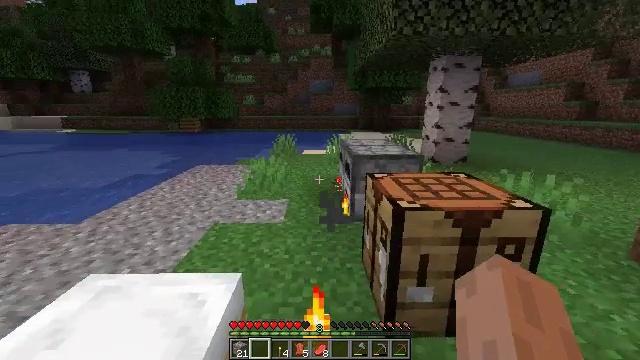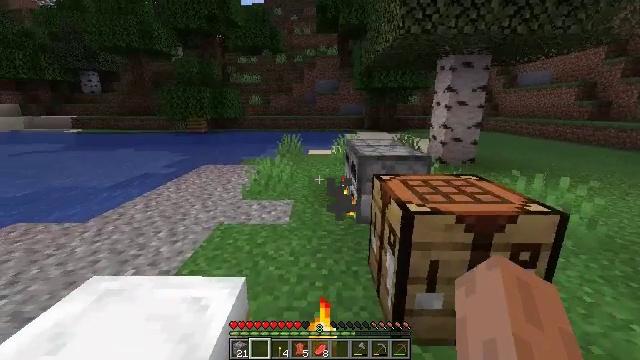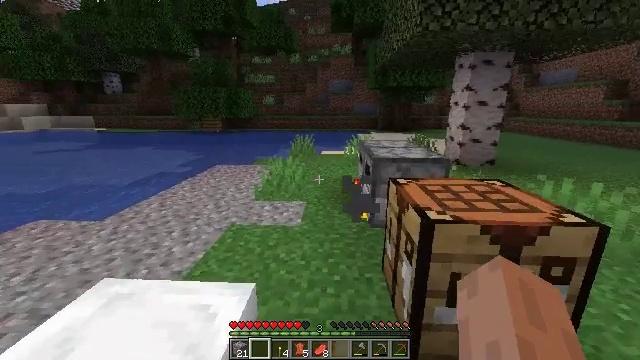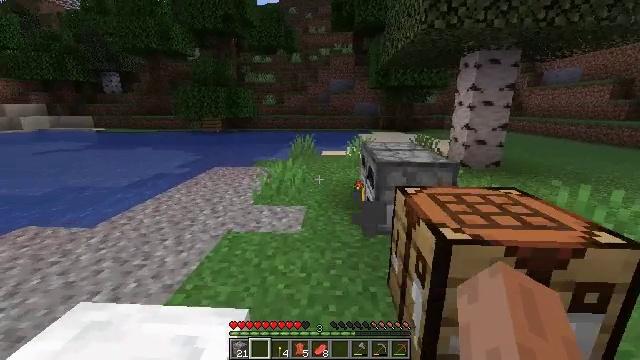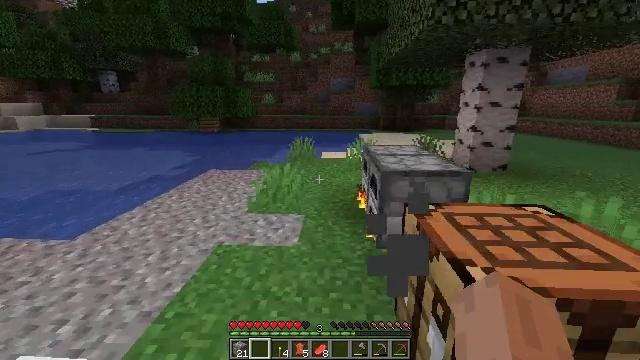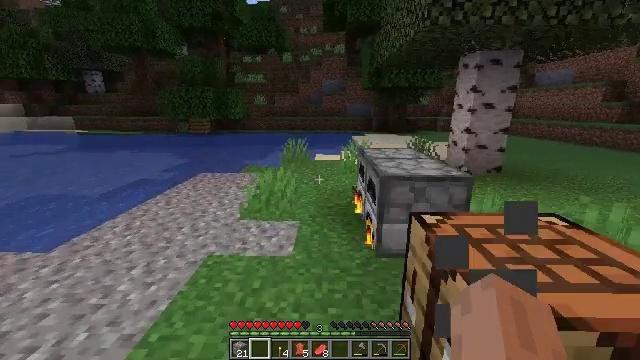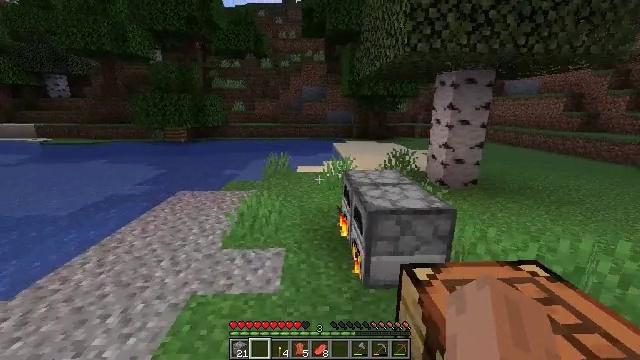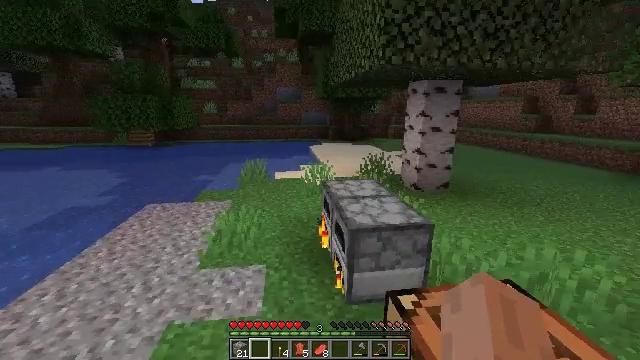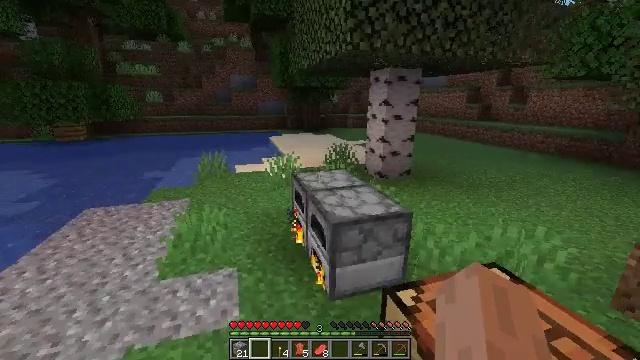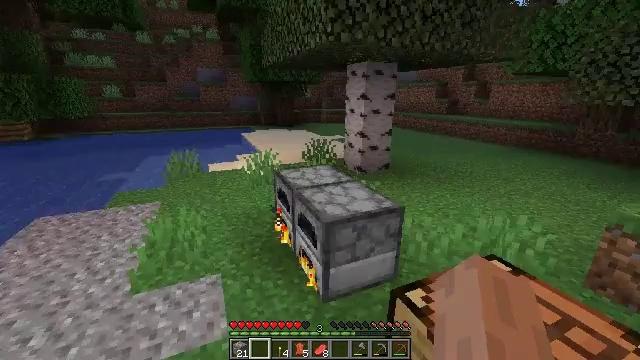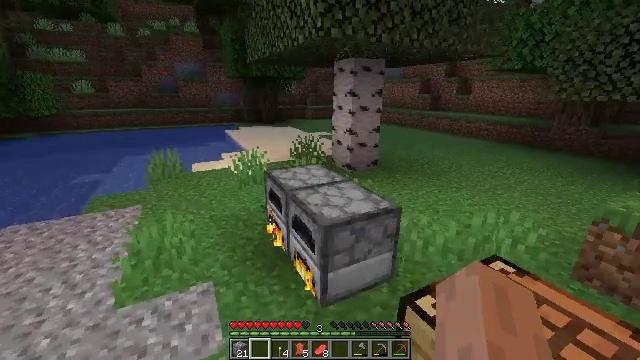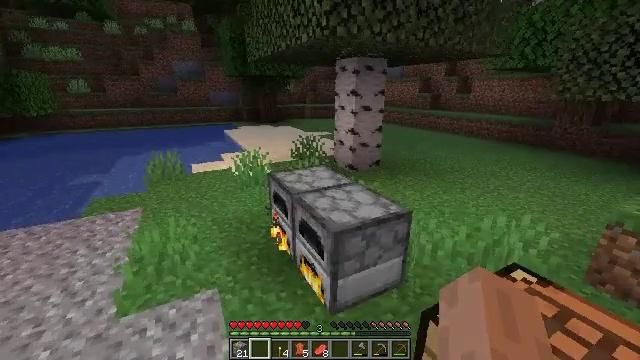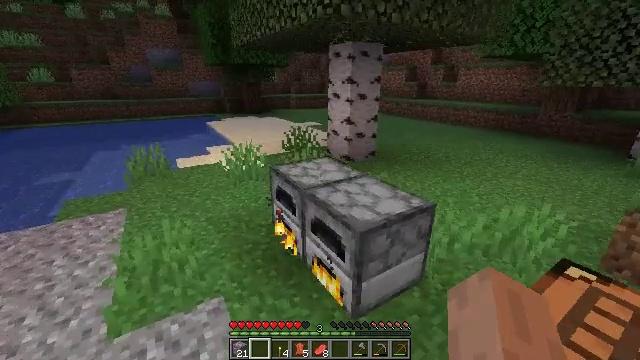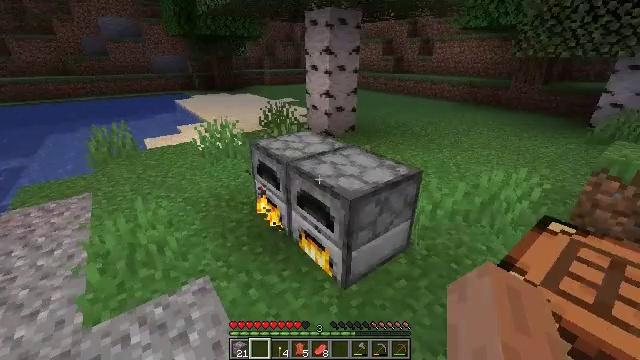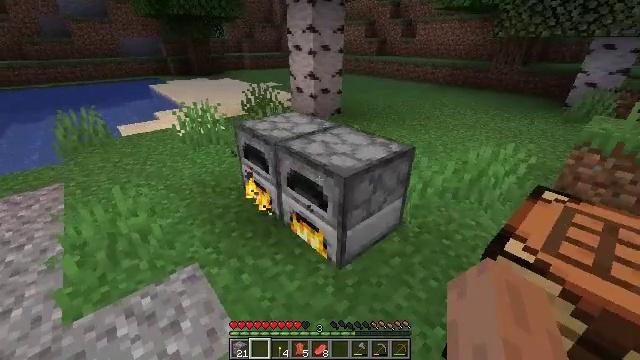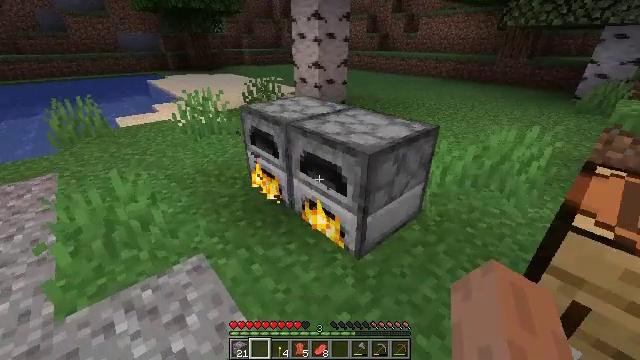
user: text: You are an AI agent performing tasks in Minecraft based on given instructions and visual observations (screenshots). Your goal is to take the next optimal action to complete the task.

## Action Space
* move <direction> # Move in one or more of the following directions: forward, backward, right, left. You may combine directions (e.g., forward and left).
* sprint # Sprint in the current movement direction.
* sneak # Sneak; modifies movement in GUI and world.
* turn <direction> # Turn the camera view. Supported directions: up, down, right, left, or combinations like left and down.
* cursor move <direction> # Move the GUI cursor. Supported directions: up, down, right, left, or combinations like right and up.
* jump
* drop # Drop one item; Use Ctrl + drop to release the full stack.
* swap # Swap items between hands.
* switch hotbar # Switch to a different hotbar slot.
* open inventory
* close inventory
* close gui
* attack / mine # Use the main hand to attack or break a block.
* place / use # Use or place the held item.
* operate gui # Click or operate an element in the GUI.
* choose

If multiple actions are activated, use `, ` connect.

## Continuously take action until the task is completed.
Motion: motion action
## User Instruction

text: Use the furnace to make a cooked porkchop.
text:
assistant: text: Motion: move forward, turn left
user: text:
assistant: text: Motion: move forward, turn left
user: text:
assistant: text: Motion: move forward
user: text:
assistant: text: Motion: move forward
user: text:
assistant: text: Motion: move forward and move left, turn right
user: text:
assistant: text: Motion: move forward and move left, turn right
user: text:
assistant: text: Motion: move forward and move left, turn right
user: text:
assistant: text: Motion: move forward and move left, turn right and down
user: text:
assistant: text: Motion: move forward and move left, turn right
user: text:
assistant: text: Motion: move forward and move left, turn right
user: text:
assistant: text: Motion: move forward and move left
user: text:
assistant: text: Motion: move forward and move left, turn right and down
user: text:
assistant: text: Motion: move forward and move left, turn right and down
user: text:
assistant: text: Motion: move forward and move left, turn right and down
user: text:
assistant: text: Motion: move forward and move left
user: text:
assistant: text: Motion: move forward and move left
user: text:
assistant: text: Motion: move forward and move left
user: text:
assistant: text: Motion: move forward and move left, turn right
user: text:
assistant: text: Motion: move forward and move left, turn right
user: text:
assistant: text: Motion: move forward and move left
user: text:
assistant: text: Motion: move forward and move left
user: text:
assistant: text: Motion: turn right and down
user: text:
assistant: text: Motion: turn right and down
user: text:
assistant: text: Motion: turn right
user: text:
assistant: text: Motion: no_op
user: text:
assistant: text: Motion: use / place
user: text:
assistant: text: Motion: use / place
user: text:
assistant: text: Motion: use / place
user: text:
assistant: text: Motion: no_op
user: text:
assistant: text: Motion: turn right